Question: Given the following schema: (sorry it's crooked)

I'm trying to get back a list of activities at a place and a count of how many play that particular activity at that place.
'''
start root = node(0)
> match root-[:HAS_PLACE]->place-[:CAN_PLAY]->activity<-[:CAN_PLAY]-place2<-[?:PLAYS_AT]-user
> where place.Id = 1307
> return activity, count(user)
==> +---------------------------------------------------+
==> | activity | count(user) |
==> +---------------------------------------------------+
==> | Node[5]{Name->"Swimming",Id->5} | 0 |
==> | Node[3]{Name->"Kick Boxing",Id->3} | 0 |
==> | Node[12]{Name->"Basketball",Id->22} | 0 |
==> | Node[13]{Name->"Handball",Id->23} | 0 |
==> | Node[6]{Name->"Racquetball",Id->6} | 0 |
==> | Node[2]{Name->"Aerobics",Id->2} | 0 |
==> +---------------------------------------------------+
==> 6 rows, 21403 ms
'''
While I think the above does what I want, taking 21 seconds isn't a good thing. I believe it's due to the optional relationship or even backtracking, but how could I make a better query?
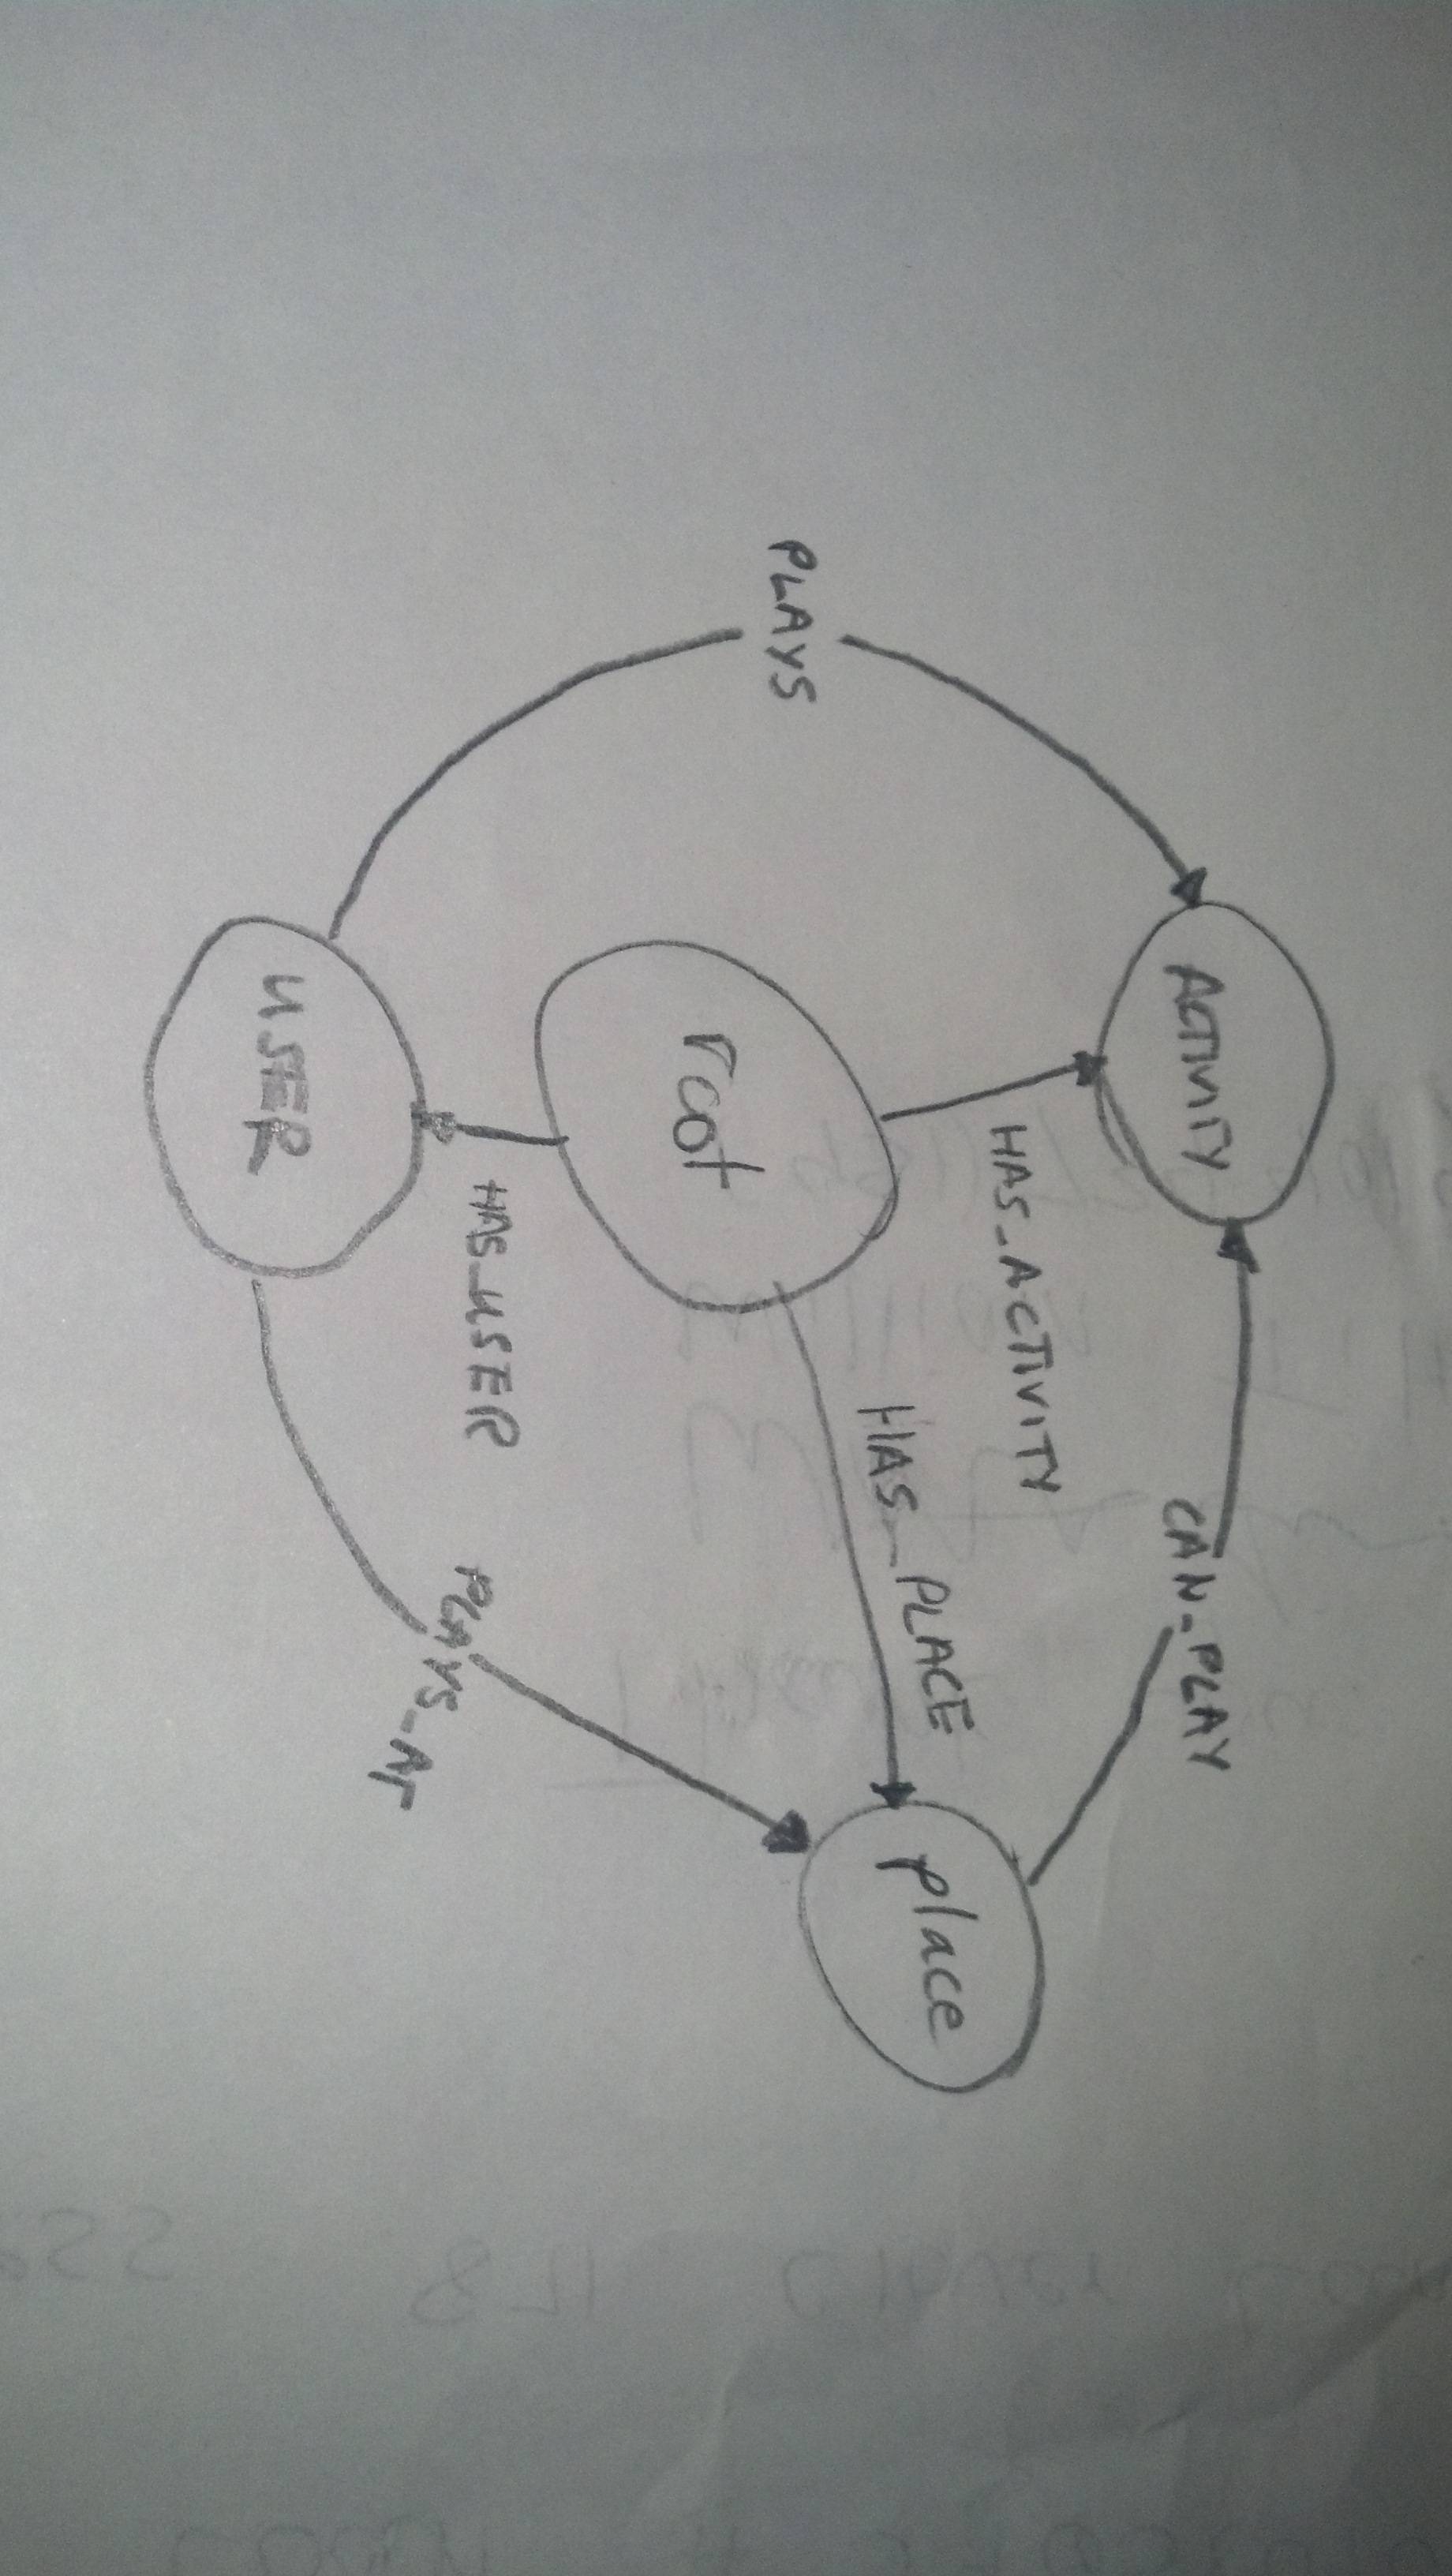
Answer: try:
'''
start root = node(0)
match root-[:HAS_PLACE]->place-[:CAN_PLAY]->activity, user-[?:PLAYS_AT]->place
where place.Id = 1307
return activity, count(user)
'''
or use an index on the placenodes and do:
'''
start place = node:places(Id=1307)
match place-[:CAN_PLAY]->activity, user-[?:PLAYS_AT]->place
return activity, count(user)
'''